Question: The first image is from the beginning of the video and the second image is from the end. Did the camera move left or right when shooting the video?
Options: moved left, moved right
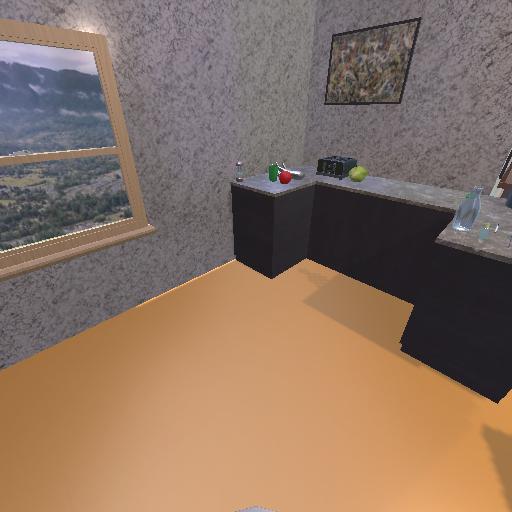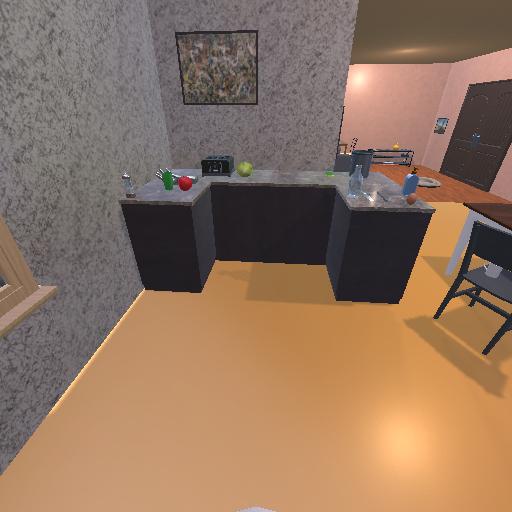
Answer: moved left